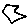
Label: hexagon